The image folds the raw vibration samples of a bearing signal into a 2-D grayscale square (signal-to-image encoding). What is the most likely bearing condition (normal, inner_race, outer_race, ball)?
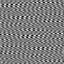
Answer: outer_race